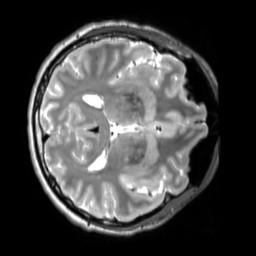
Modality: T2w
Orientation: axial
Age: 26
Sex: male
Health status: ill
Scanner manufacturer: siemens
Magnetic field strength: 3 T
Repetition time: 2.8 s
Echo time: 0.326 s